Question: I have been looking for this but I found nothing and I think it's unsupported by Core Data. Anyway, let's see it:
I have 3 entities: 'Ticket', 'TicketLine' and 'CheffLine'.

Now I want to fetch the tickets (by means of a 'NSFetchedResultsController'), but filtering the tickets that have at least one CheffLine with a 'cheffStatus' . The problem is that 'cheffStatus' is an attribute of the 'CheffLine' entity, so I make this predicate:
'''
[NSPredicate predicateWithFormat:@"0 != SUBQUERY(lines, $x, $x.cheffStatus > 0).@count)"];
'''
But when executed, I get this error:
> Terminating app due to uncaught exception 'NSInvalidArgumentException', reason: 'Unable to generate SQL for predicate (0 != SUBQUERY(lines, $x, $x.cheffStatus > 0).@count) (problem on RHS)'
I noticed that if the query is done using '$x.someVariableInTheTicketLineEntity' instead of '$x.cheffStatus', it works. I also tried to use CAST, but obtained the same result
'''
[NSPredicate predicateWithFormat:@"0 != SUBQUERY(lines, $x, CAST($x, 'CheffLine').cheffStatus > 0).@count)"];
'''
Is there any way of doing this query? Remember that it must work inside a 'NSFetchedResultsController'.
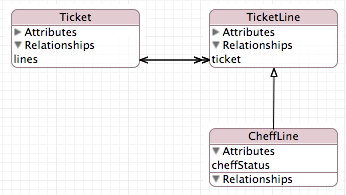
Answer: Ok, I found that there's no solution. Look at this:
<URL>
The way to go is to fetch the results in 2 separate requests and then merge manually, so forget about the NSFetchedResultsController.